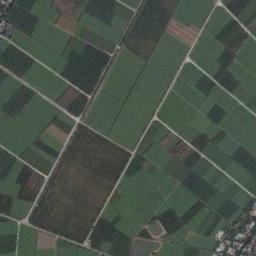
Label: rectangular_farmland